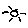
Label: sun